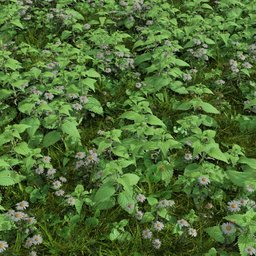
Label: nature